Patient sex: M
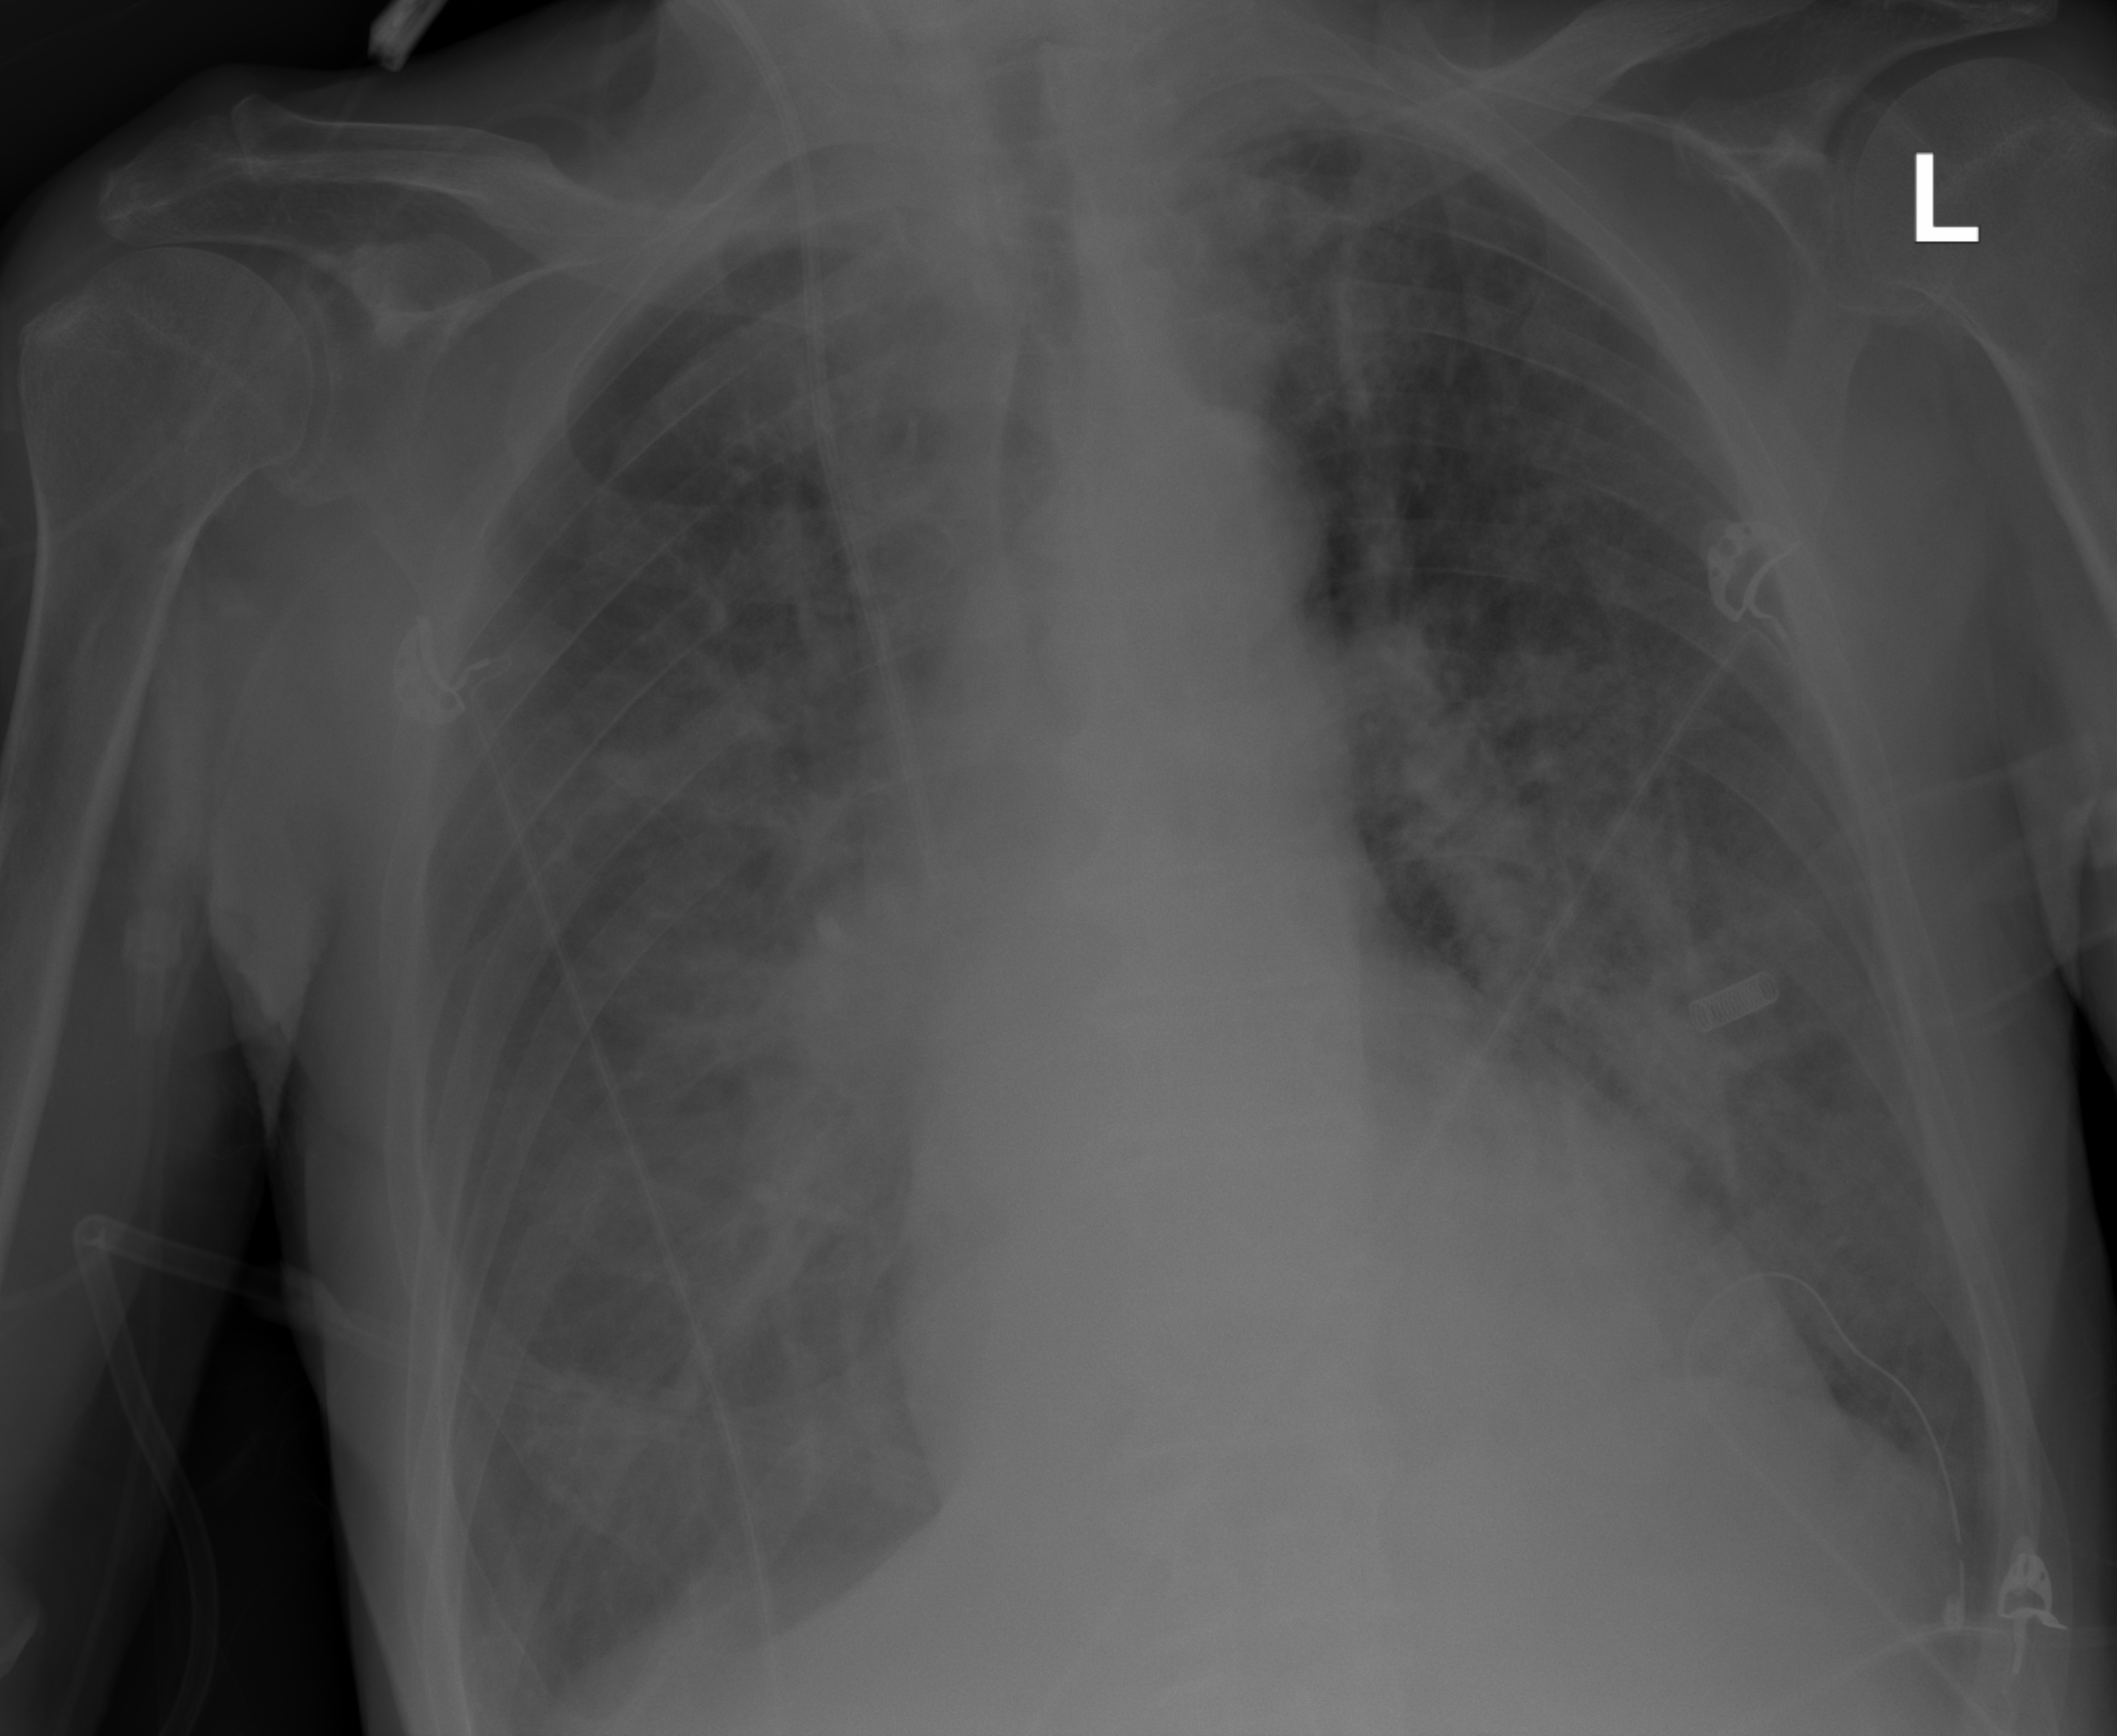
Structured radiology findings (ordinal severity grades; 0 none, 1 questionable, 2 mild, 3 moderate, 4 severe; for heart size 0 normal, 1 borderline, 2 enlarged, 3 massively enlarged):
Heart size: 2
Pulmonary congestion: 3
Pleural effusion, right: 3
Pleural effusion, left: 2
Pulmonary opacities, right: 2
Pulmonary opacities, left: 2
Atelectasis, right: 2
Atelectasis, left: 2